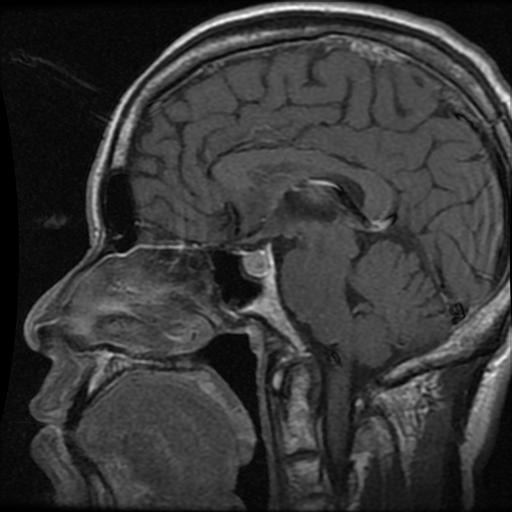
Label: pituitary